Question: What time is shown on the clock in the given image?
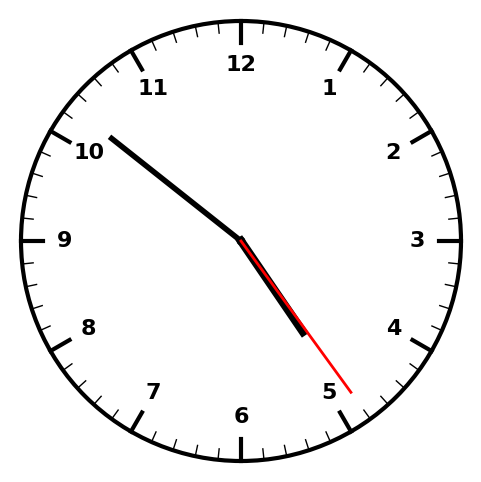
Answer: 04:51:24